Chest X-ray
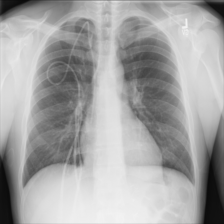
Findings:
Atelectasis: negative
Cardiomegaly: negative
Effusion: negative
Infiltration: negative
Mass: negative
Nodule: negative
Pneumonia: negative
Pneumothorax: negative
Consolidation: negative
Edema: negative
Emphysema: negative
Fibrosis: negative
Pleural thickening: negative
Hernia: negative